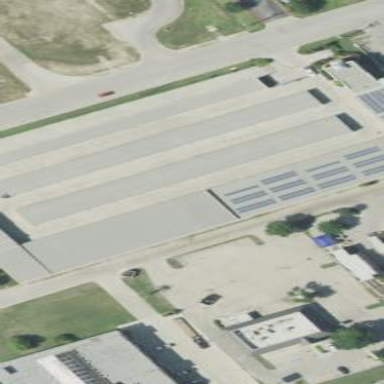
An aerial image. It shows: Storage rental shop located in building.